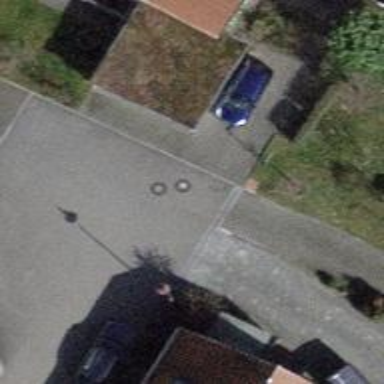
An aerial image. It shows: Bollard barrier.